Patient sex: M
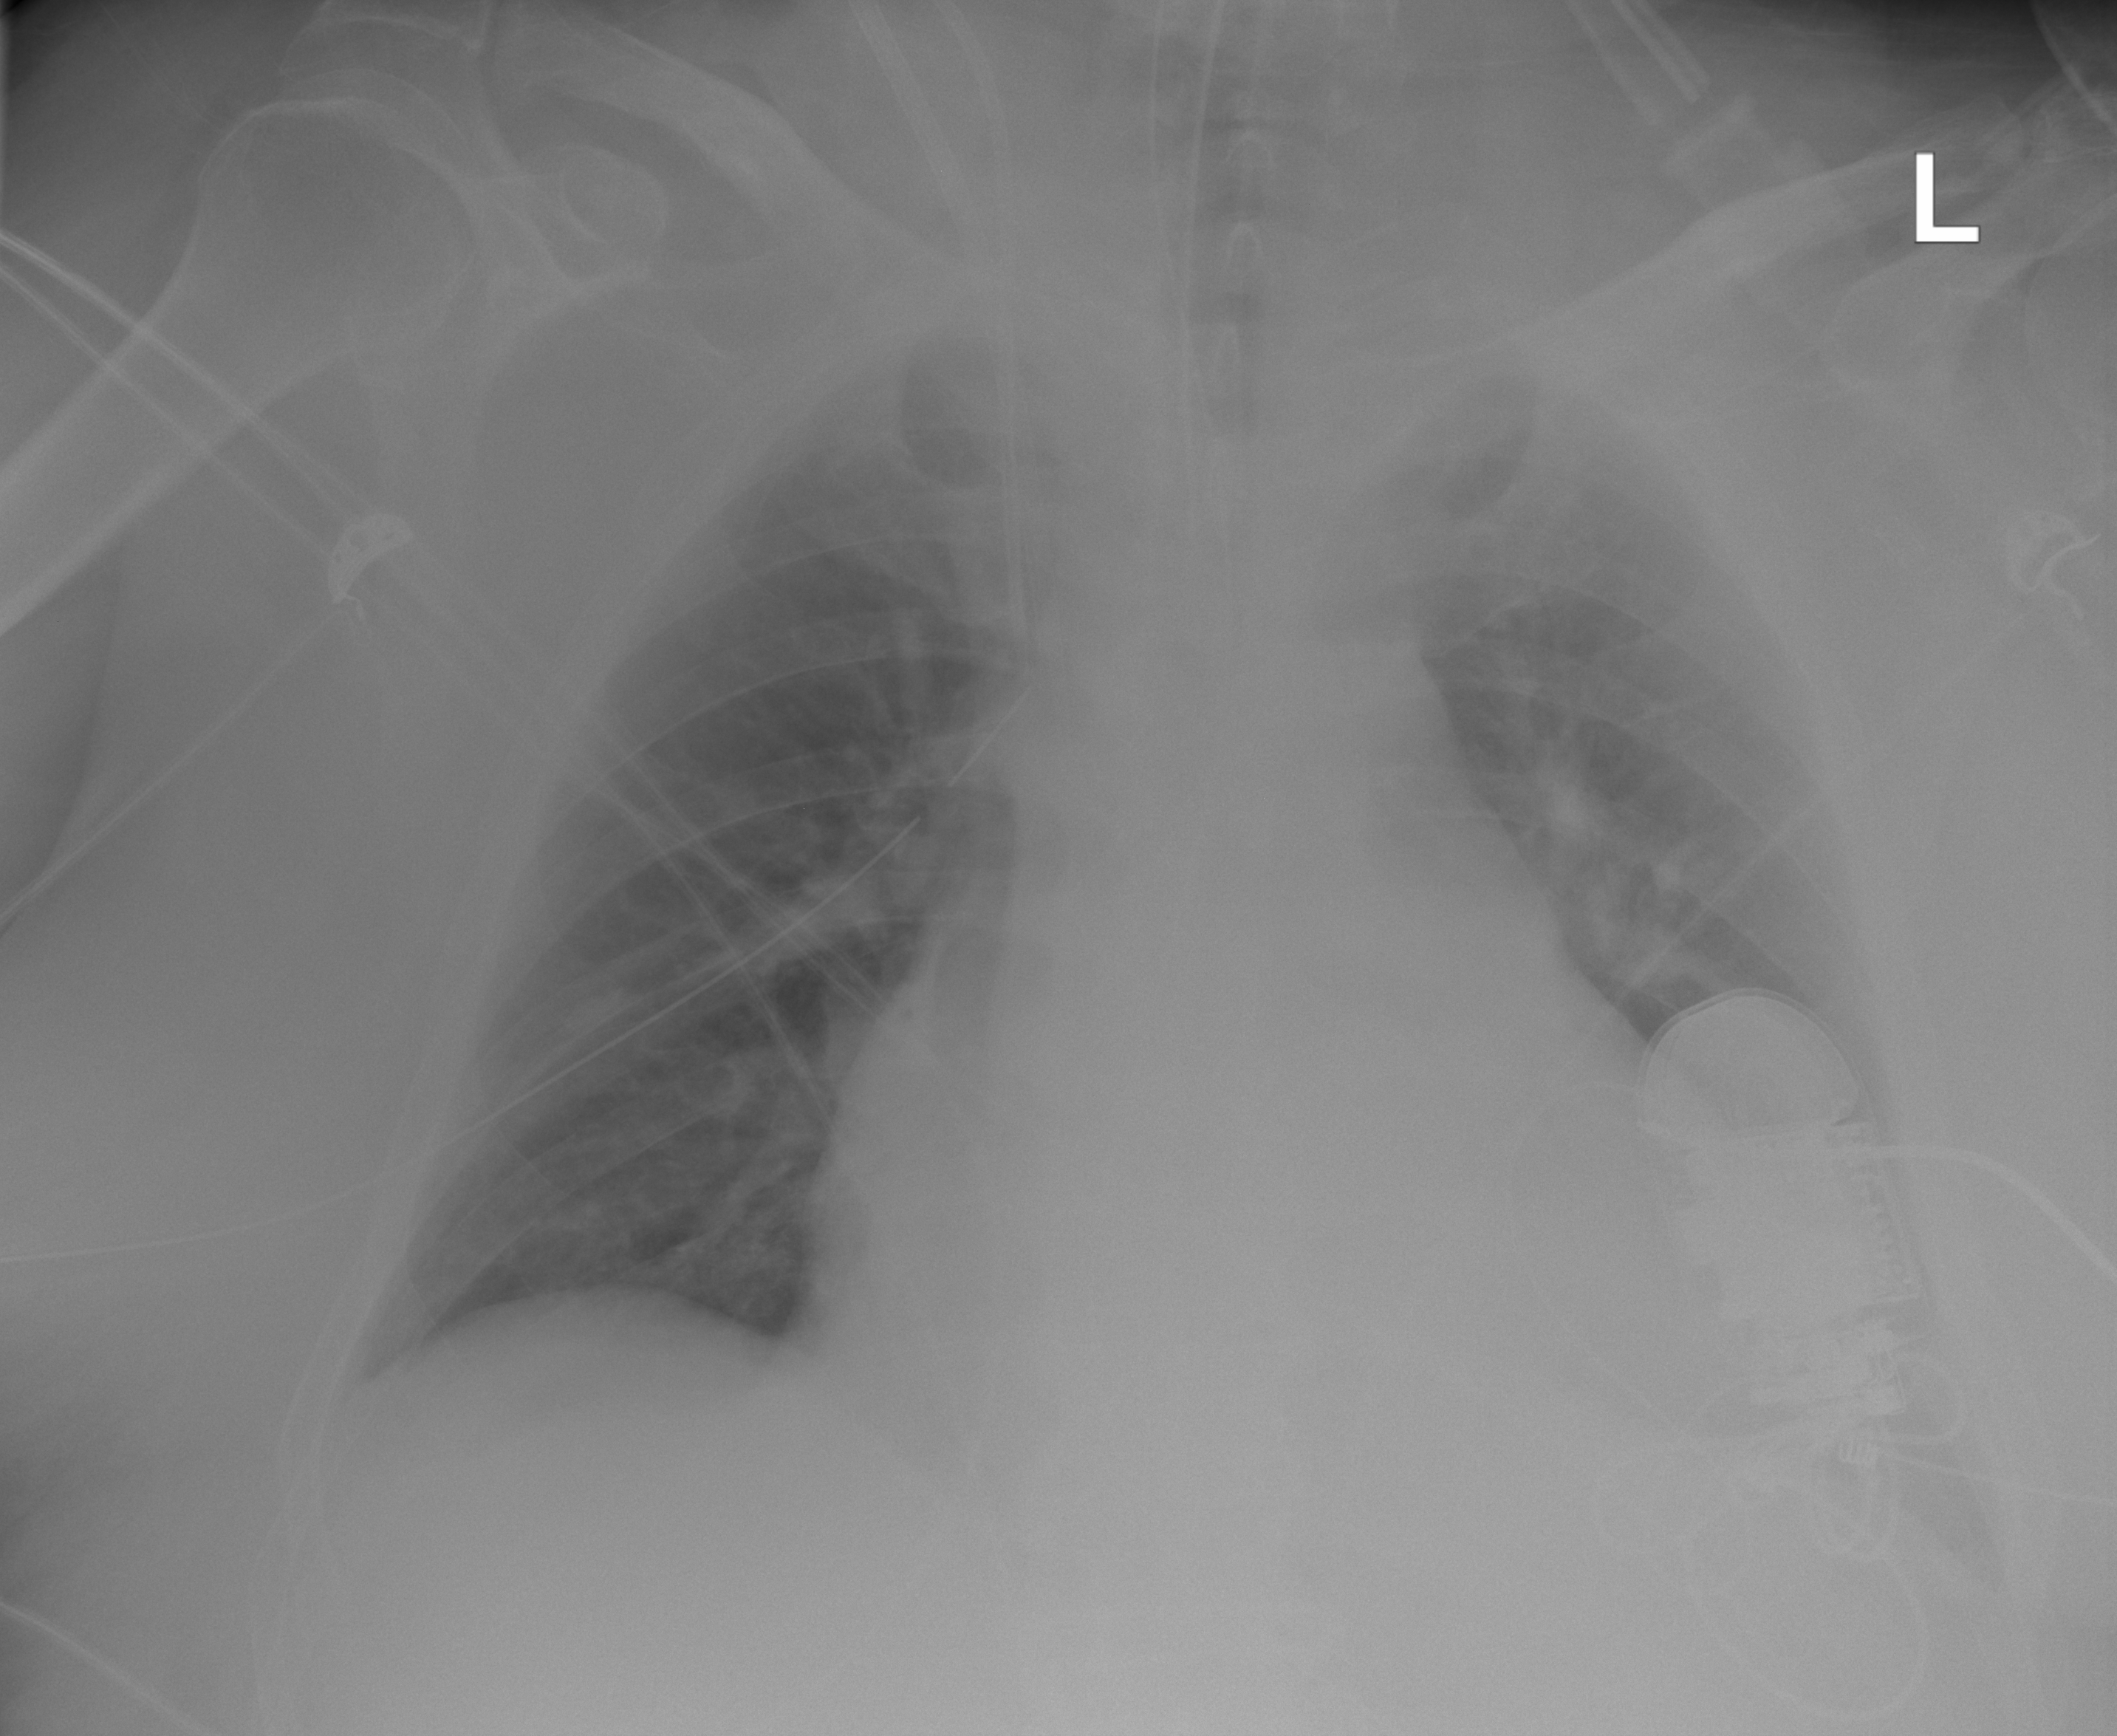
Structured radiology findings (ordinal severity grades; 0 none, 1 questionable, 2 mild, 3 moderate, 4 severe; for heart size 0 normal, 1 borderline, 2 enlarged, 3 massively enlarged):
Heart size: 2
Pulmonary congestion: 1
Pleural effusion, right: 1
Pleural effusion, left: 1
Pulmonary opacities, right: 0
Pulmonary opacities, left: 0
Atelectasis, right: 1
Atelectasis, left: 2